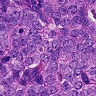
Metastatic tissue present: yes